Interaction volume radius: 5 \u00c5
Interaction volume height: 25 \u00c5
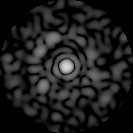
Disorder parameter: 0.7779